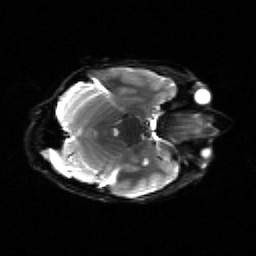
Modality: sbref
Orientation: axial
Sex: male
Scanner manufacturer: siemens
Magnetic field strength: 3 T
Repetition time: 5 s
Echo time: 0.071 s